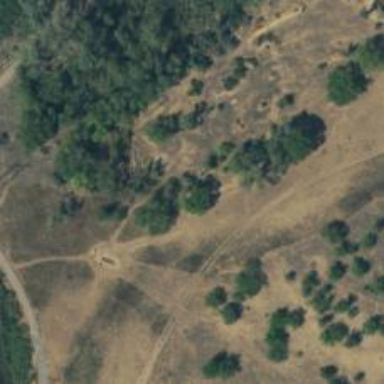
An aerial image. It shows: Disc golf hole.